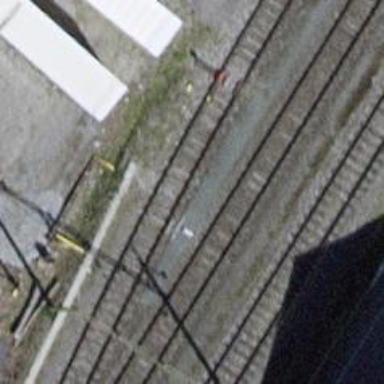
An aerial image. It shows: Wedge is used for the railway derail.